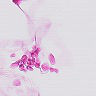
Metastatic tissue present: no